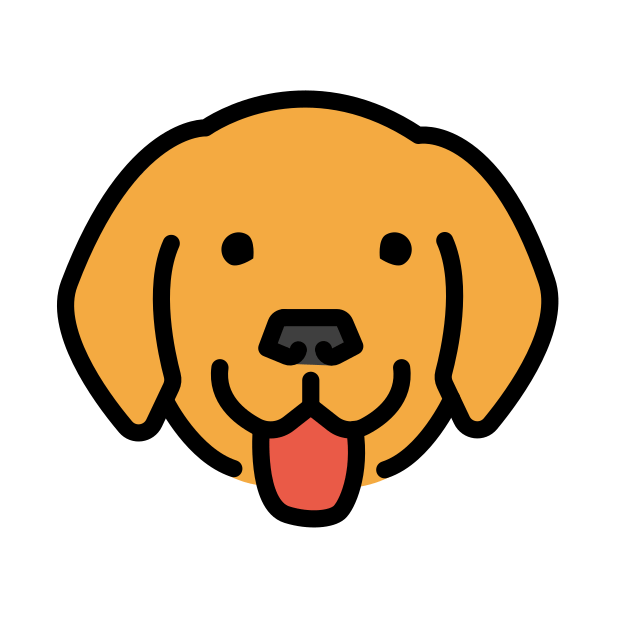
Emoji: 🐶
Name: dog face
Unicode: 0x1f436